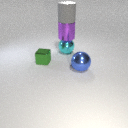
large purple metal cylinder above large cyan metal sphere